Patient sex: M
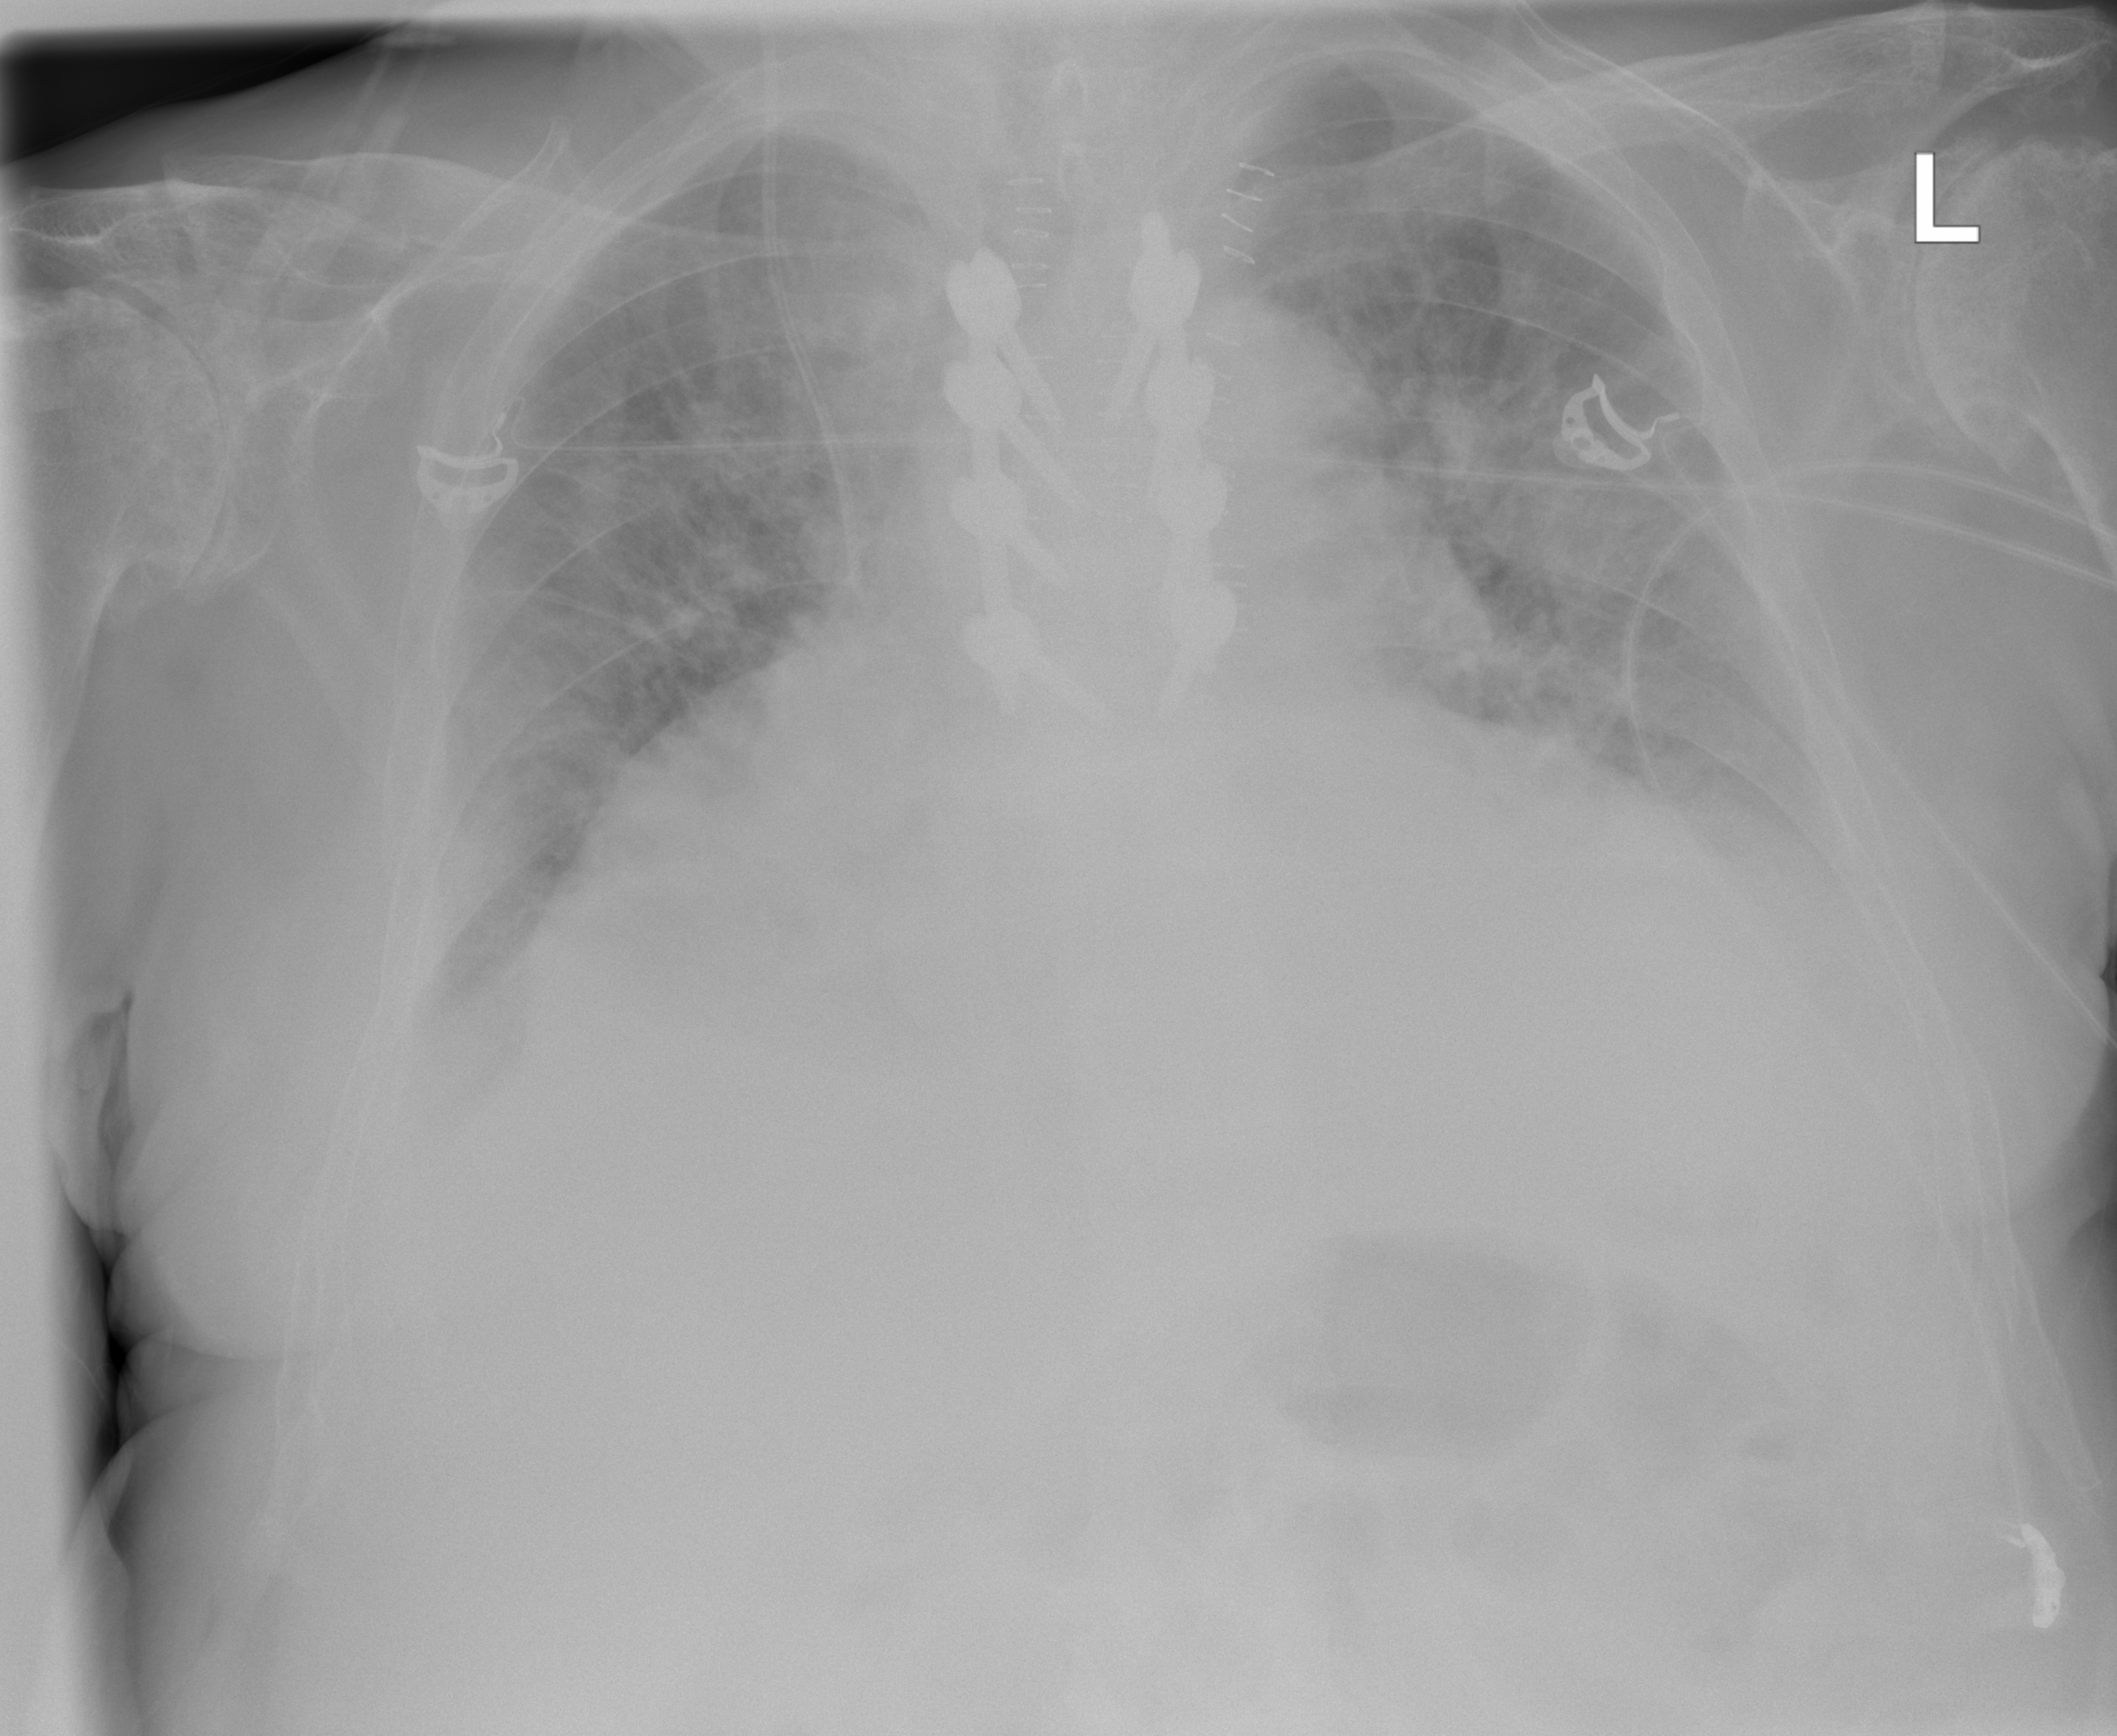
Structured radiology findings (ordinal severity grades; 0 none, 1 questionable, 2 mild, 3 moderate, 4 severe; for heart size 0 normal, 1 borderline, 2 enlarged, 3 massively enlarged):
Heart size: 3
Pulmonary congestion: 3
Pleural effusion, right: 0
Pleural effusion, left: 2
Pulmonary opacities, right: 2
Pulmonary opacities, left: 2
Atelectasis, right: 2
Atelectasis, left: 2